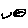
Label: moon